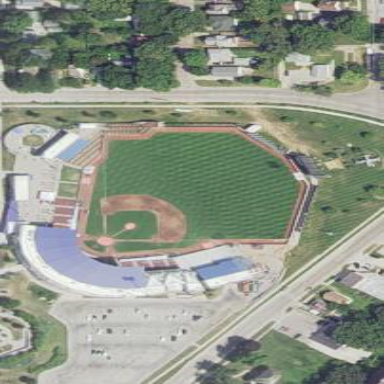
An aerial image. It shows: Baseball pitch for leisure land.